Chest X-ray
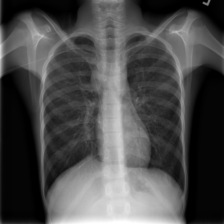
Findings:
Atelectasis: negative
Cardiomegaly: negative
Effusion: negative
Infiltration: positive
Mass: negative
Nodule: negative
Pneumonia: negative
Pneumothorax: negative
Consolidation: negative
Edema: negative
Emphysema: negative
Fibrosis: negative
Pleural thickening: negative
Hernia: negative